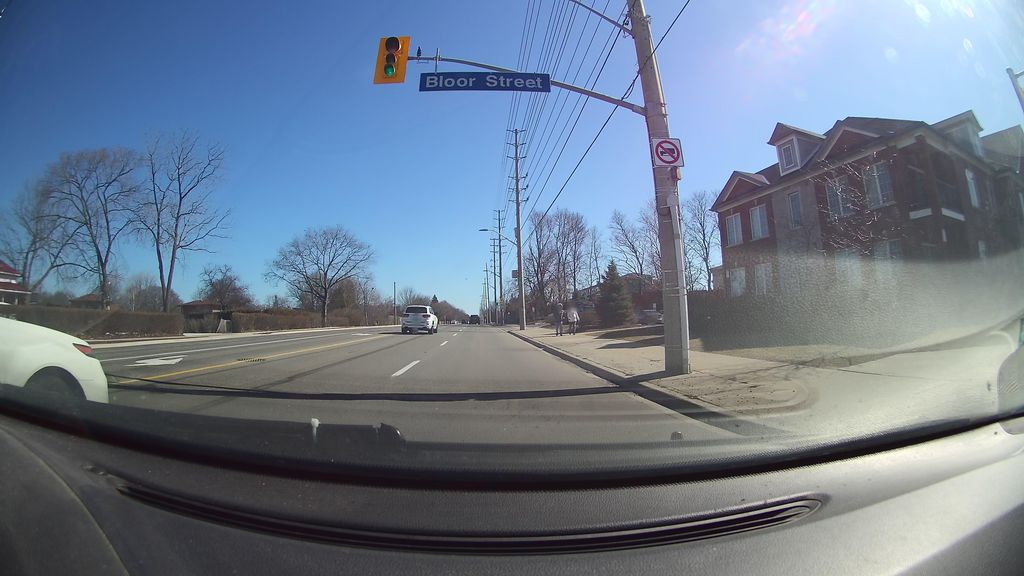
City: toronto